Question: Count the number of objects in the diagram.
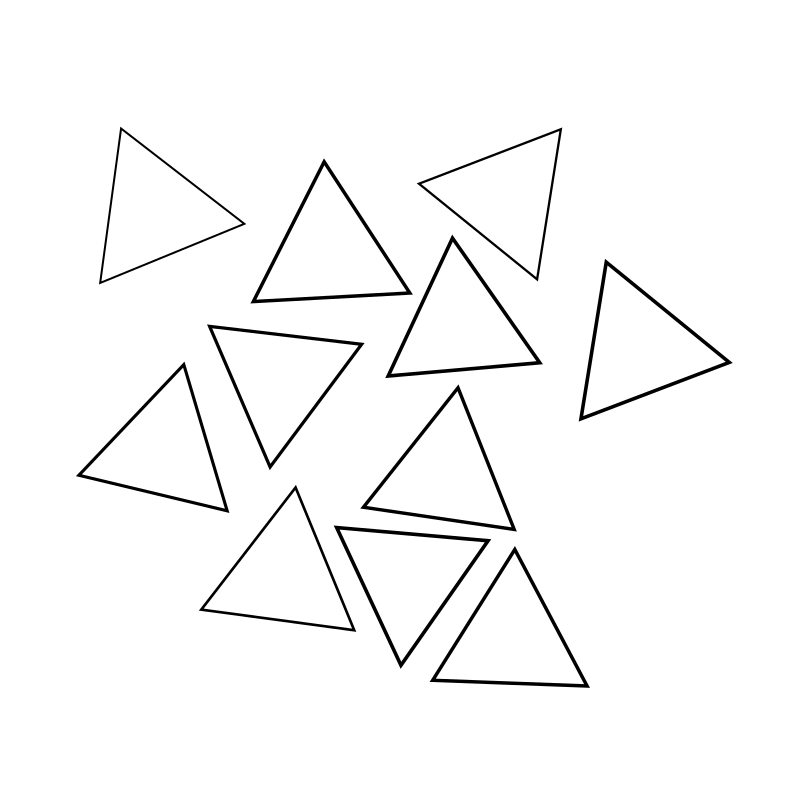
Answer: 11